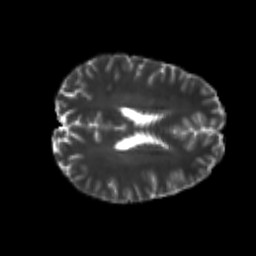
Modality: T2w
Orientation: axial
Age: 20
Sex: male
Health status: healthy
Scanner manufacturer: philips
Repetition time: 7.391 s
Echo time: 0.08599 s